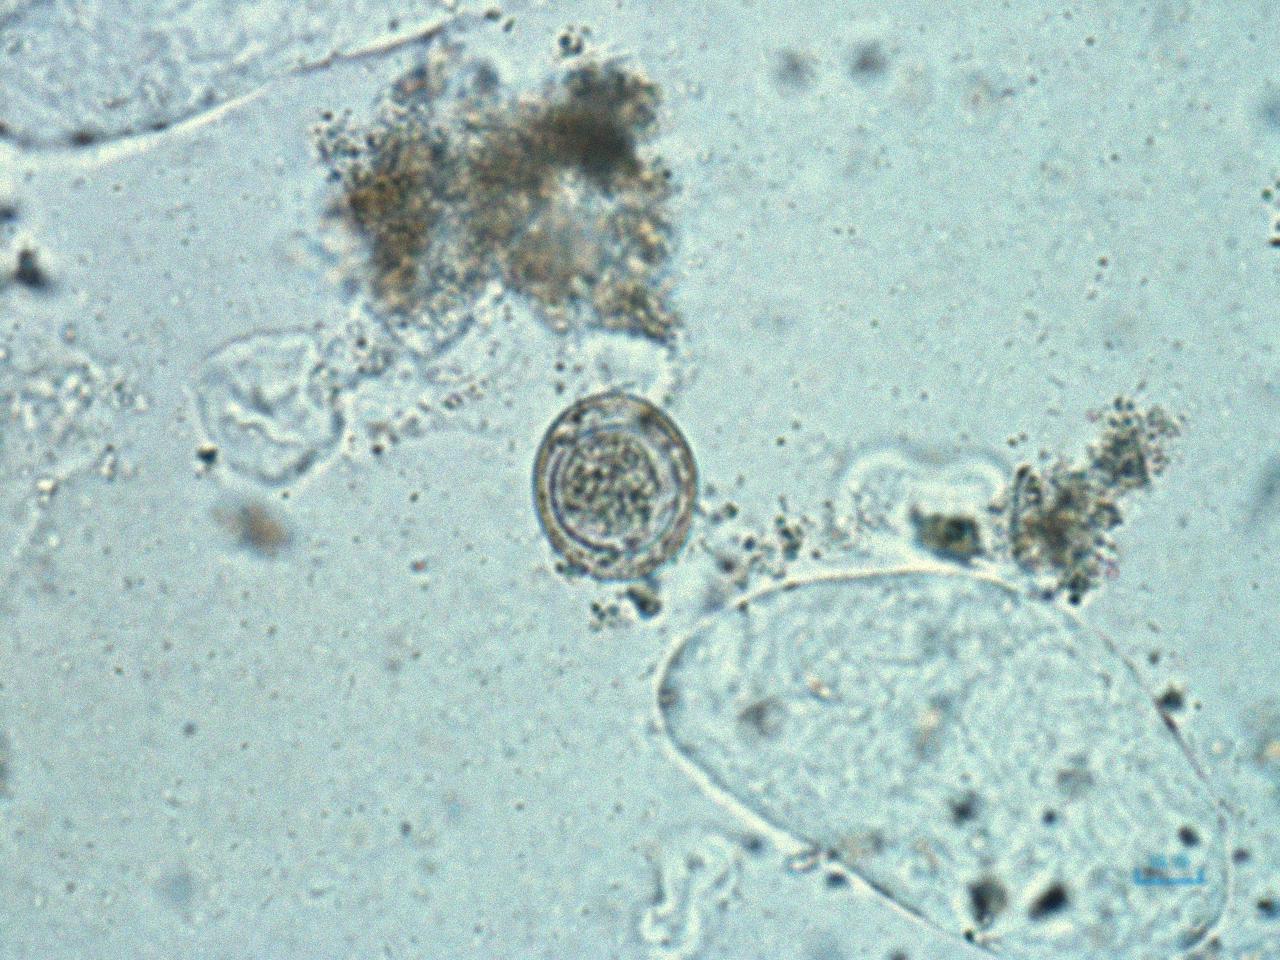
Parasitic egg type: Hymenolepis nana